Field crop: maize
Growth stage: 2
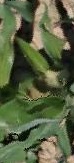
Species: maize